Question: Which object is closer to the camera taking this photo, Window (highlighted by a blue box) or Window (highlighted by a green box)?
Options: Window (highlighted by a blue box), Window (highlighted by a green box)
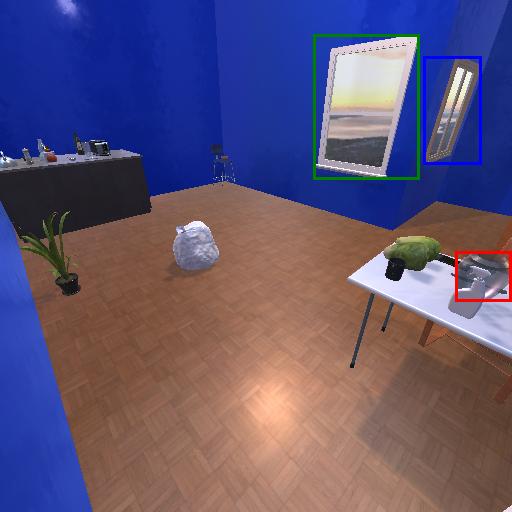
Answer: Window (highlighted by a blue box)